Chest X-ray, AP view. Patient: 45 years old, sex M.
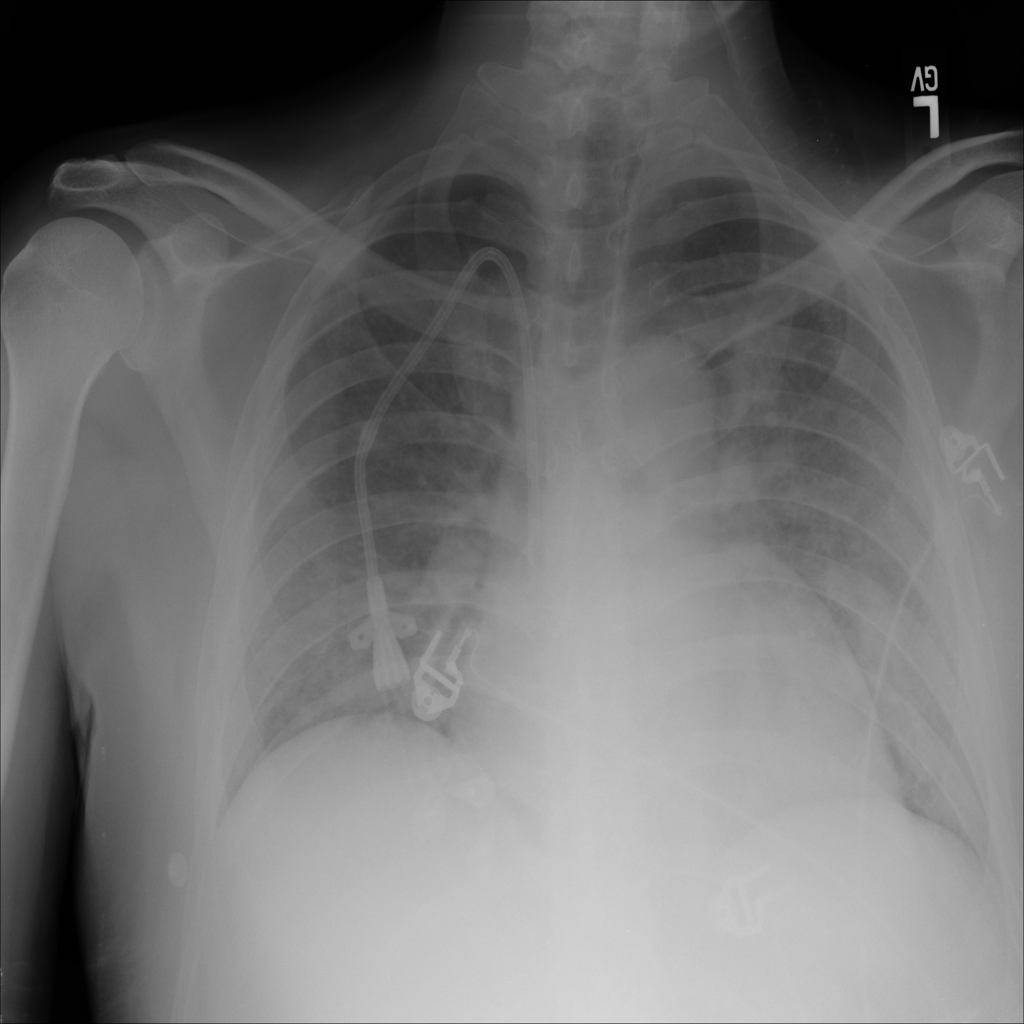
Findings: No Finding